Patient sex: F
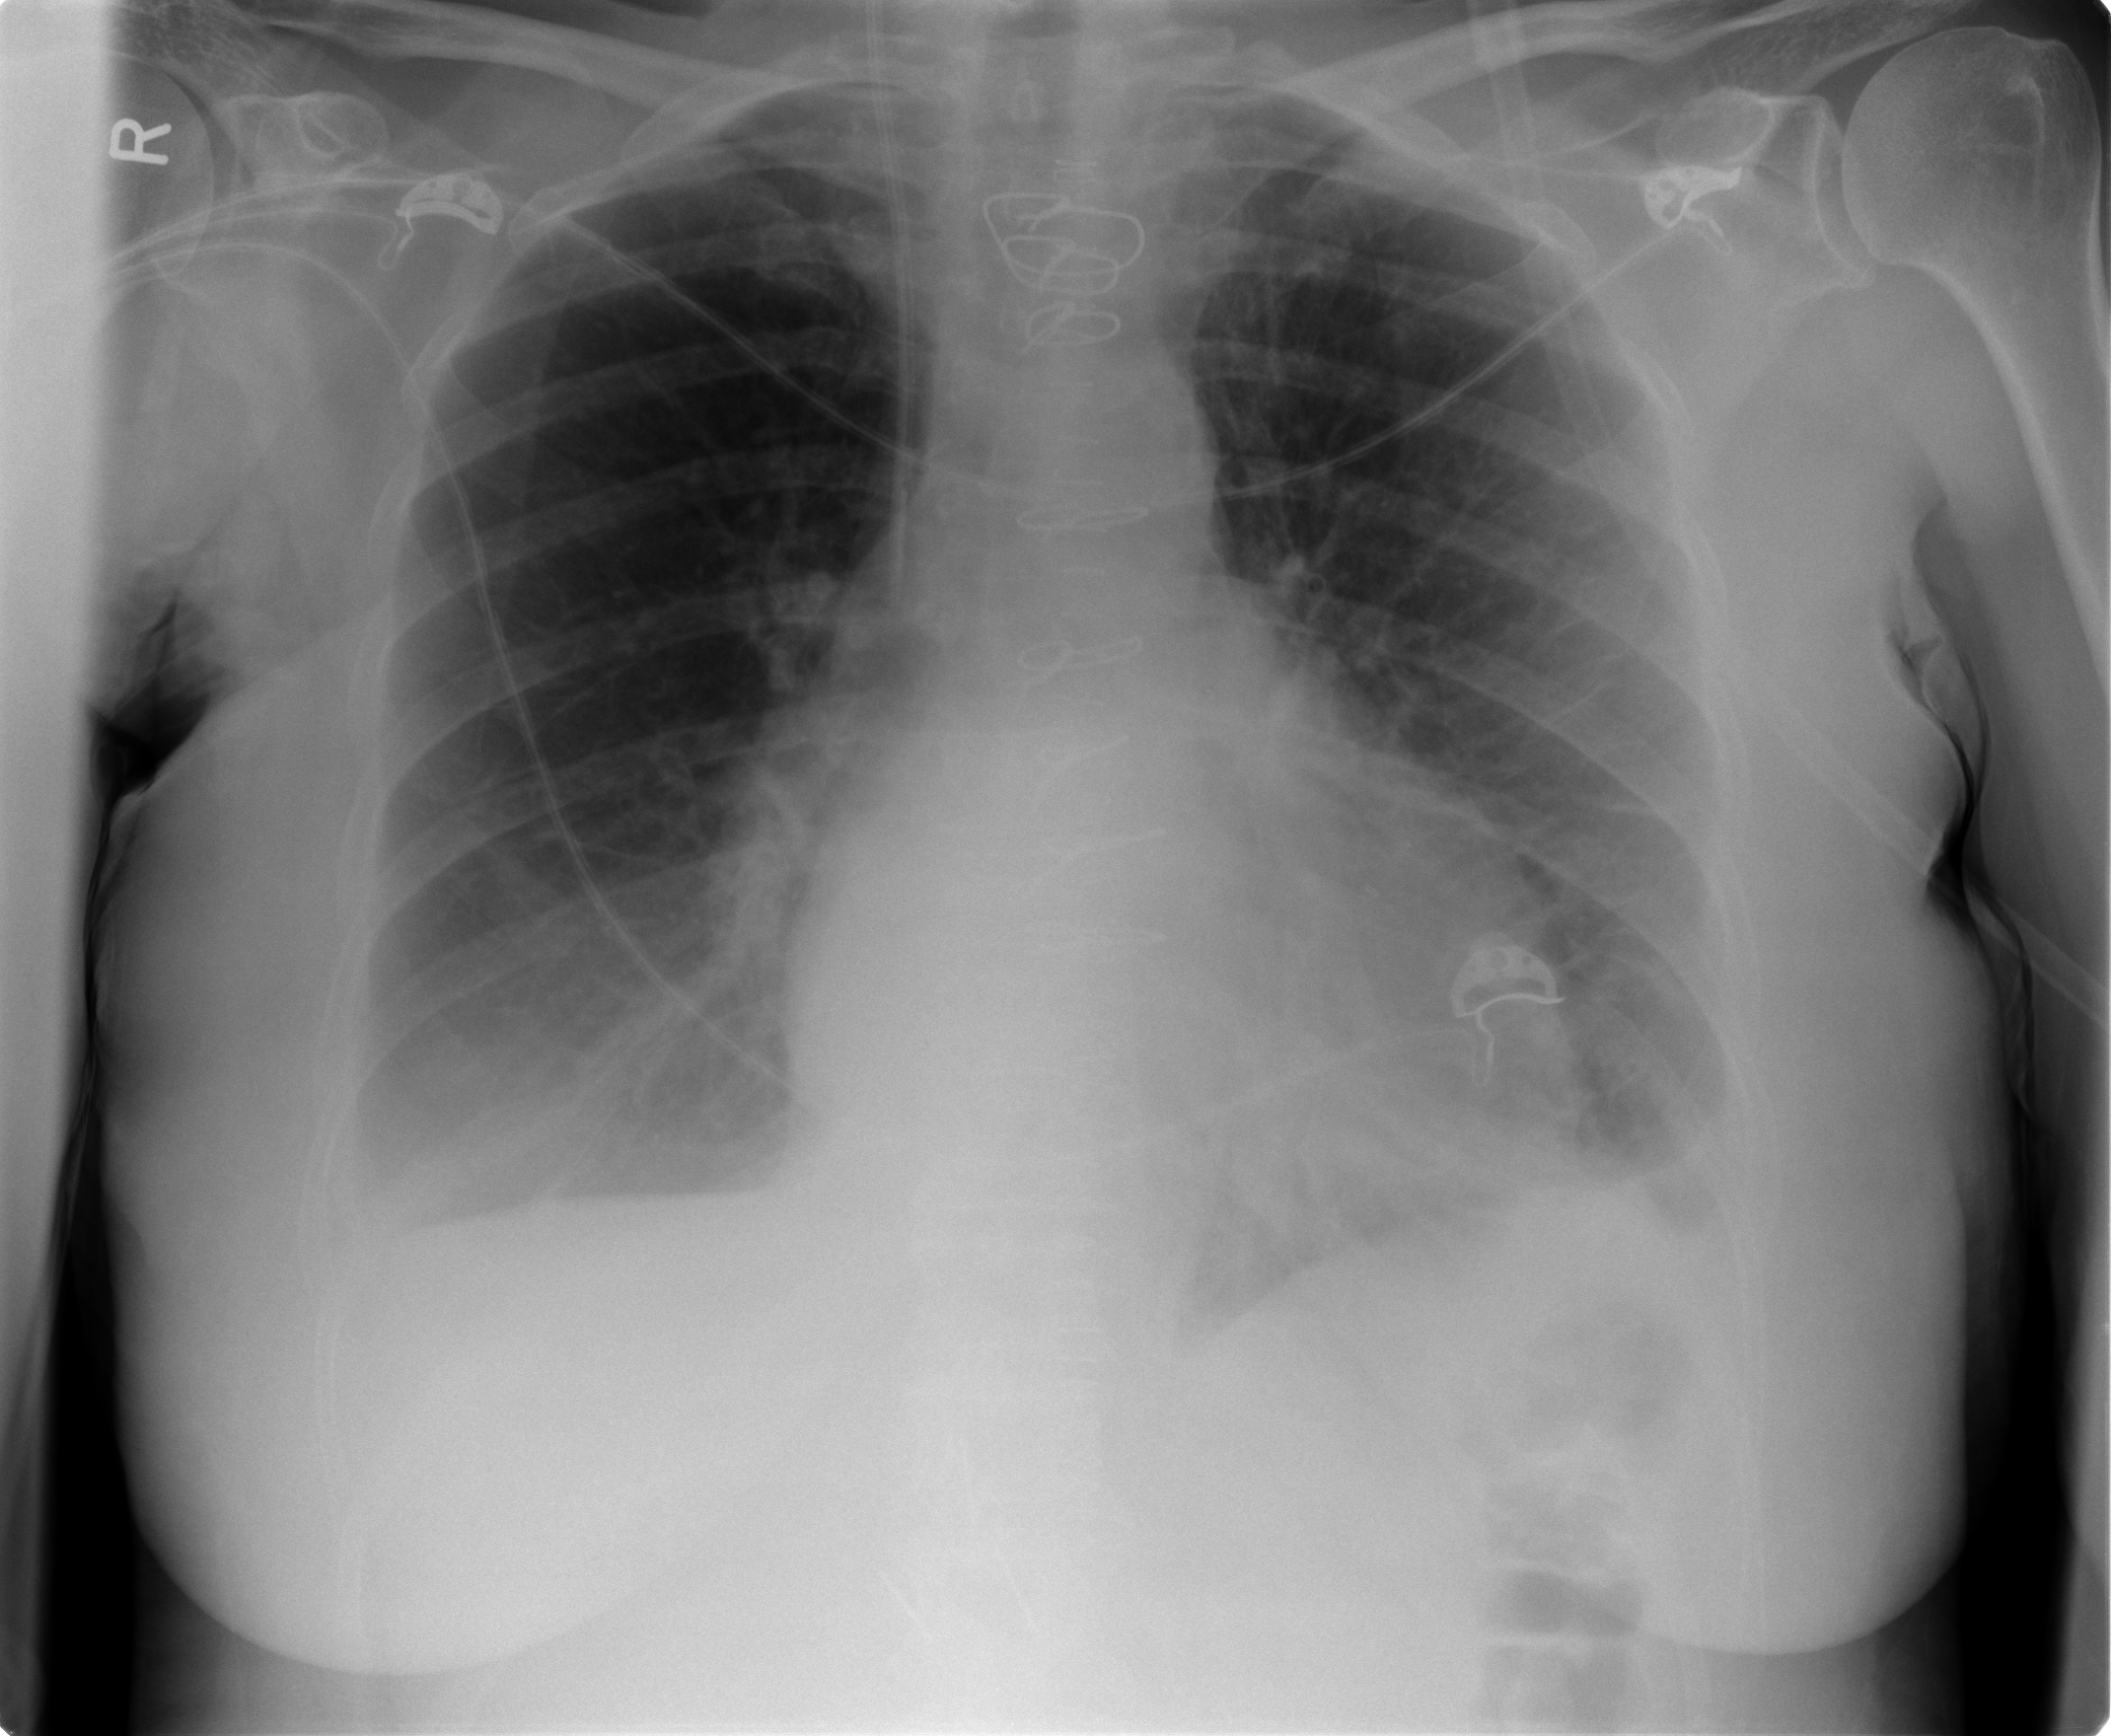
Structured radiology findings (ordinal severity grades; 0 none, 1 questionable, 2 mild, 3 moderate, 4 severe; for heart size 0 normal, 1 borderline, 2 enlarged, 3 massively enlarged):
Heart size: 0
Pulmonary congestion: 2
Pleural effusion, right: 2
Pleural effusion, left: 1
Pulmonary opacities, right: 1
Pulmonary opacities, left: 0
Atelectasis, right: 2
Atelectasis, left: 2